Field crop: maize
Growth stage: 2
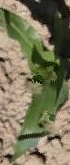
Species: maize